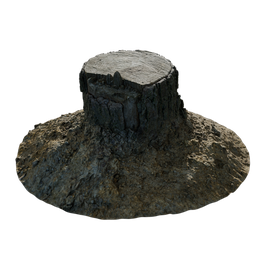
Label: nature